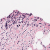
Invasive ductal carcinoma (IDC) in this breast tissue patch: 0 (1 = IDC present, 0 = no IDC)